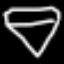
Label: diamond